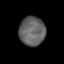
Tissue: lung
Cell type: T cells
Senescence score: 0.1485
Nuclear area (px): 736
Mean DAPI intensity: 99.359